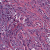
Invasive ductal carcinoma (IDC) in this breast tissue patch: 1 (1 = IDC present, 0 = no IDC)